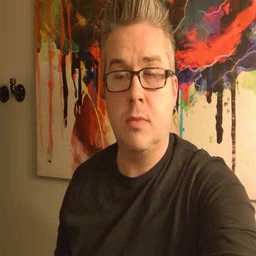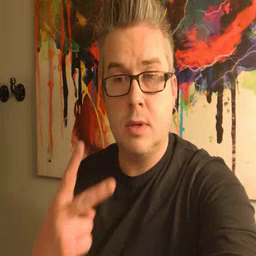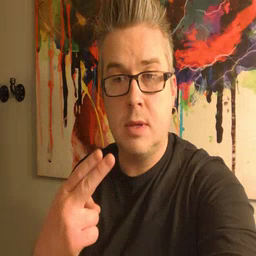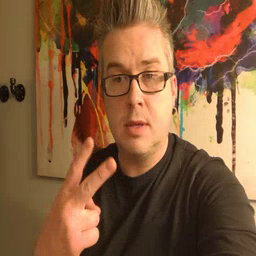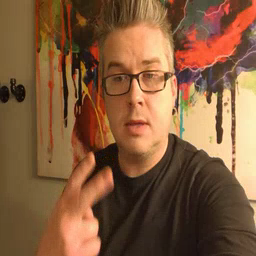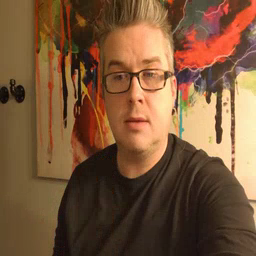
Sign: scissors